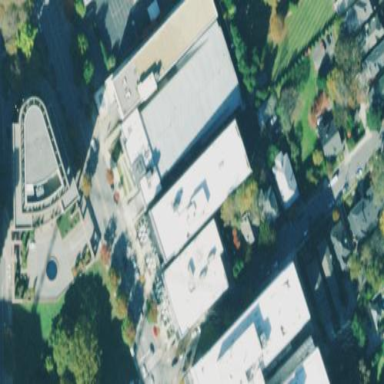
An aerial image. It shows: Commercial building.